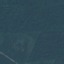
Land use / land cover class: Forest